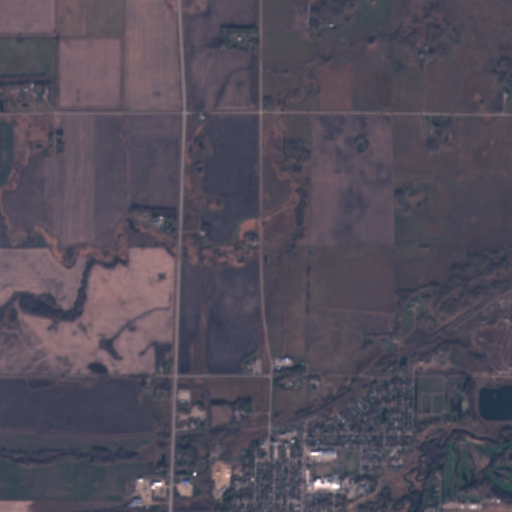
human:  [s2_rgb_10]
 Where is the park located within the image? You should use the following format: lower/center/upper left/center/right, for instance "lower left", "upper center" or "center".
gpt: The park is located in the lower right of the image.
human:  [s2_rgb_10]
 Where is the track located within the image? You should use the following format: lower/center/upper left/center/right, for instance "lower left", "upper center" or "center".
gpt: The track is located in the lower right of the image.
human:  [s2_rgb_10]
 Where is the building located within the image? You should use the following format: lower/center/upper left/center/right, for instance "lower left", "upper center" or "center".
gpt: There is no building in the image.